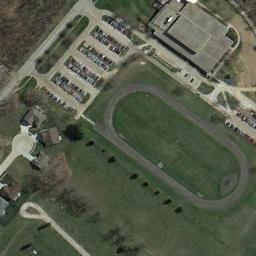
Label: ground_track_field